Question: I've had to delete an existing Visual Studio project linked up to a repo on my GitHub, due to the project being corrupted.
So I've downloaded a zip of the project from GitHub before it got corrupted and deleted the existing project on my machine, in place of the downloaded error free version.
But when I tried to commit to GitHub with this new version, using the Team Foundation Server plugin in VS13, the Git repo URL is required.
My question, Is there a way I can push this new local copy of the project to the already existing repo on GitHub using TFS? Essentially make it the new master branch for that existing repository, due to the original local project being deleted as it was corrupted.
The screen displayed when I tried to commit the new changes to the new project copy:

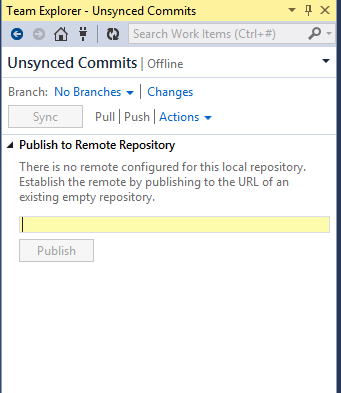
Answer: What probably happened is that you deleted your .git directory together with your old project. Now there's no repository on your machine and TFS has no idea where to push.
I would recommend you to start over by cloning from your GitHub repo. That can be done in Visual Studio or in command line.
Just for backing up, save your current project where it is.
In a new directory clone the current project from github:
'''
git clone https://github.com/YourName/repo_name.git
'''
By any means find a commit of a stable version. Save it's sha1.
Backup, reset, push to repo.
'''
#that's our backup of master
git checkout master
git checkout -b backup
#can save it on the remote, but that's not necessary
git push -u origin
#return to a stable version on local
git checkout master
git reset --hard <sha1 of stable commit>
#and save changes on GitHub
git push --force origin/master
'''
Now both GitHub and your local repo have stable versions. There's also a backup for times of nostalgy.